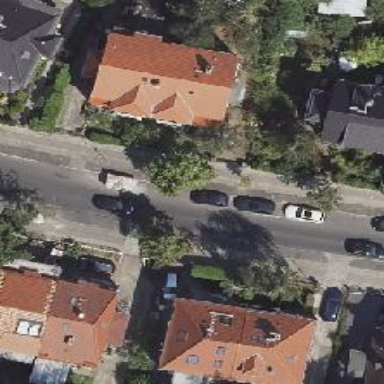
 and it is on the street. There is cycle track on both sides with asphalt surface."